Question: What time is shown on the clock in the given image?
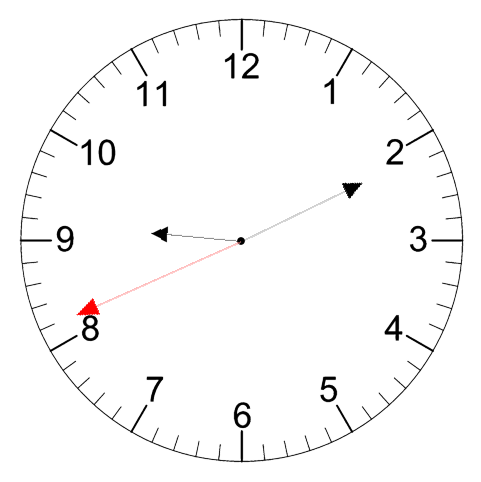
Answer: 09:10:41